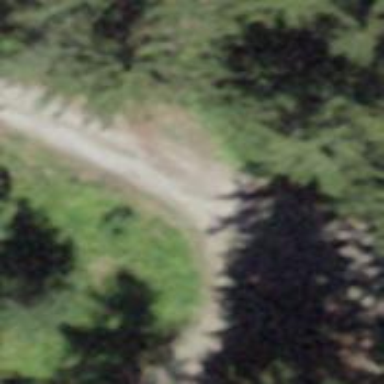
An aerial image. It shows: Track with grade2 pebblestone surface.